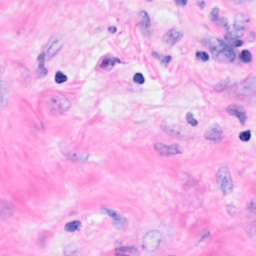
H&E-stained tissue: Breast